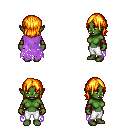
a pixel art fantasy rpg character, female body template, orc, green skin, maroon tattered cape, white pants, light blonde long bangs hairstyle, leather bracers, four views (front, back, left, right), 2x2 character sprite sheet, small pixel art, hard edges, no anti-aliasing